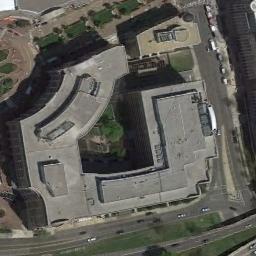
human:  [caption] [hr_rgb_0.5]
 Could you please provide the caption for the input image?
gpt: There aren't many cars on the road next to the building .

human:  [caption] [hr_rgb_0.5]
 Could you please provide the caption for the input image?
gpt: The commercial area is near the road with many cars .

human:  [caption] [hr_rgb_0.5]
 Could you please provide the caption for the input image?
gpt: In a business district there are several tall buildings of different shapes and several roads with many cars and many trees .

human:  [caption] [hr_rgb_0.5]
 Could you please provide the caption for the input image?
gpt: A commercial area with a ring building is surrounded by some roads .

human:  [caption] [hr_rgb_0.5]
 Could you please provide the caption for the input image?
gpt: A gray building at the corner on a commercial area .